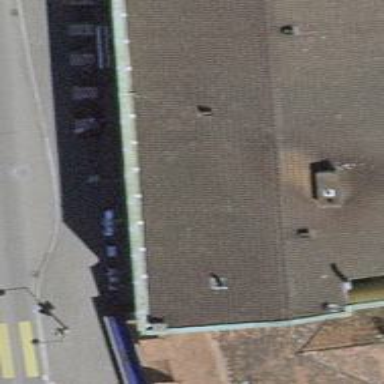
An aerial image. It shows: Restaurant.